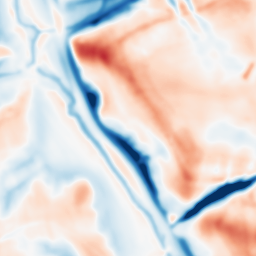
Category: multiscale
Decomposition family: dog_multiscale
Decomposition parameters: sigma_ratio: 1.6
n_scales: 4
base_sigma: 2
Upsampling method: cubic_mitchell
Upsampling parameters: scale: 8
Upsampling scale: 8